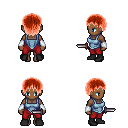
a pixel art fantasy rpg character, female body template, human, dark skin, blue vest, red pants, red plain hairstyle, white cloth bracers, black shoes, dagger, four views (front, back, left, right), 2x2 character sprite sheet, small pixel art, hard edges, no anti-aliasing